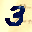
Label: 3